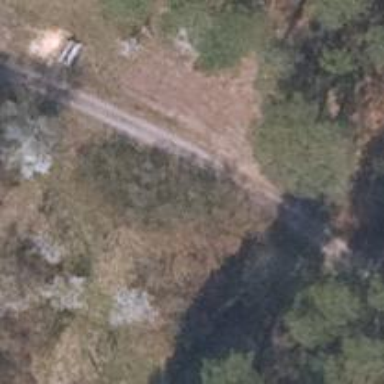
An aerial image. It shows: Dirt track road with grade3 tracktype.